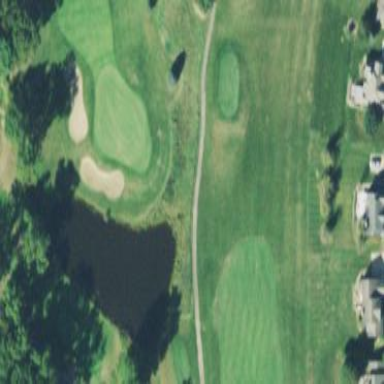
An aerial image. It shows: Scenic view of water hazard on golf course. The natural water feature adds beauty to the landscape.